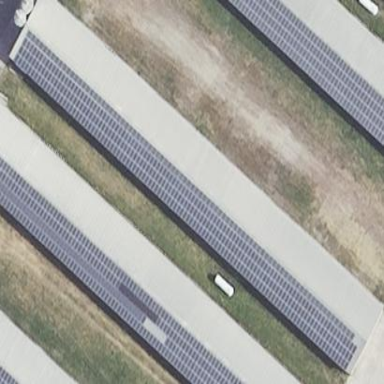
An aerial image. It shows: Building featuring small installation solar photovoltaic panel for electricity generation.